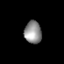
Tissue: prostate
Cell type: T cells
Senescence score: 0.191
Nuclear area (px): 375
Mean DAPI intensity: 145.048